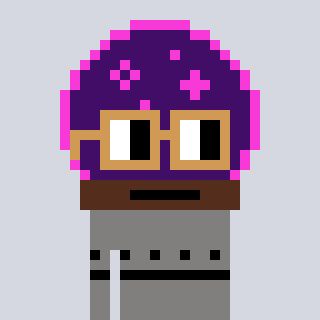
a pixel art character with square brown glasses, a crystalball-shaped head and a bluegrey-colored body on a cool background